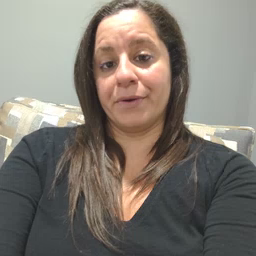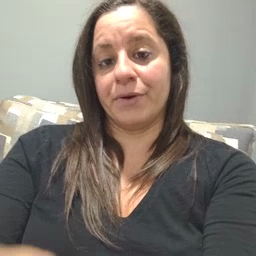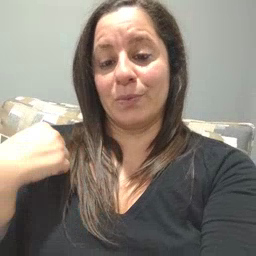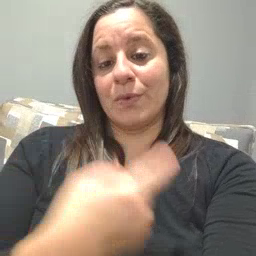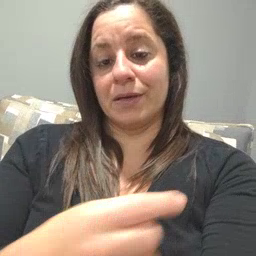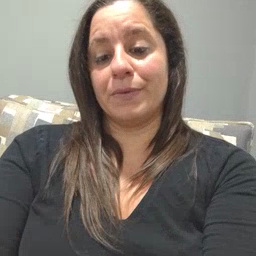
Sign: weus